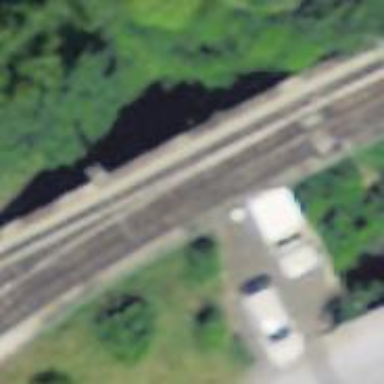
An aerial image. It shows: Narrow-gauge railway track with one electrified contact line.